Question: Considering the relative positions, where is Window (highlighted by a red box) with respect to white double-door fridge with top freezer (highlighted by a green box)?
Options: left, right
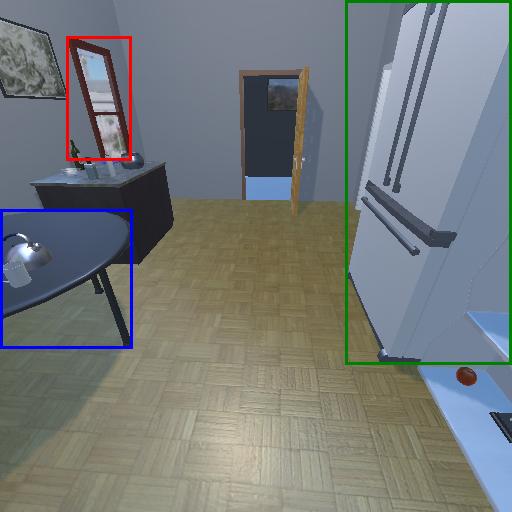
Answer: left